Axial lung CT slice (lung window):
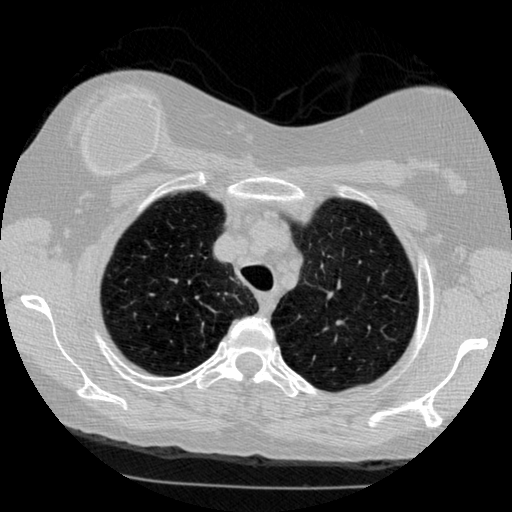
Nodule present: no